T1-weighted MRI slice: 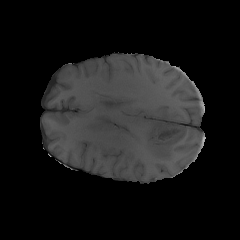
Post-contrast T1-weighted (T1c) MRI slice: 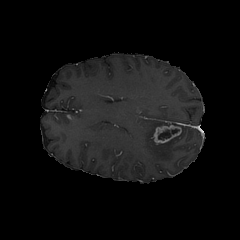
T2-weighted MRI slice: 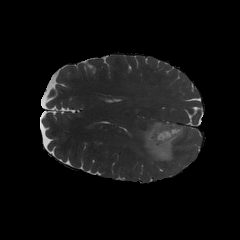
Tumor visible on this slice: yes